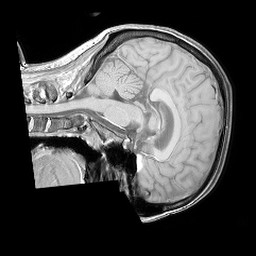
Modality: T1w
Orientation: sagittal
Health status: ill
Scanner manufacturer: philips
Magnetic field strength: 3 T
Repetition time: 0.3787 s
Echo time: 0.002908 s